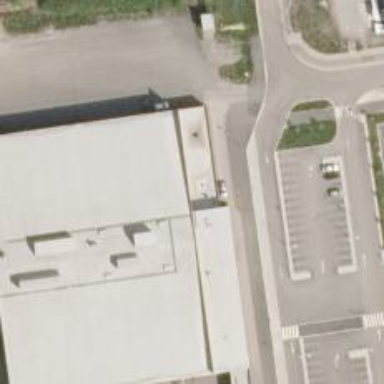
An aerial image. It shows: Sports center specializing in ice hockey activities.